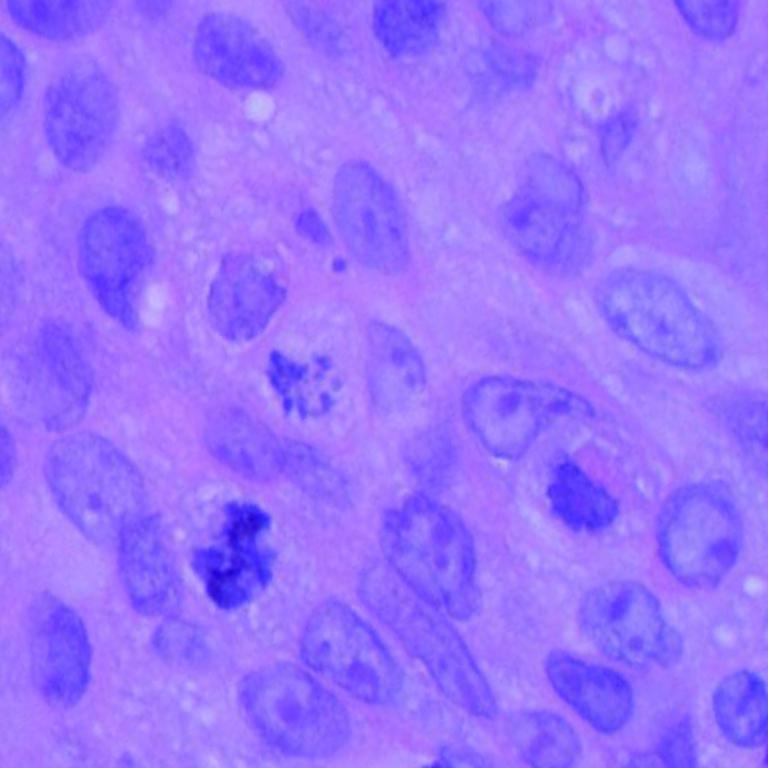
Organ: lung
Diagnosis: squamous carcinomas